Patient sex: F
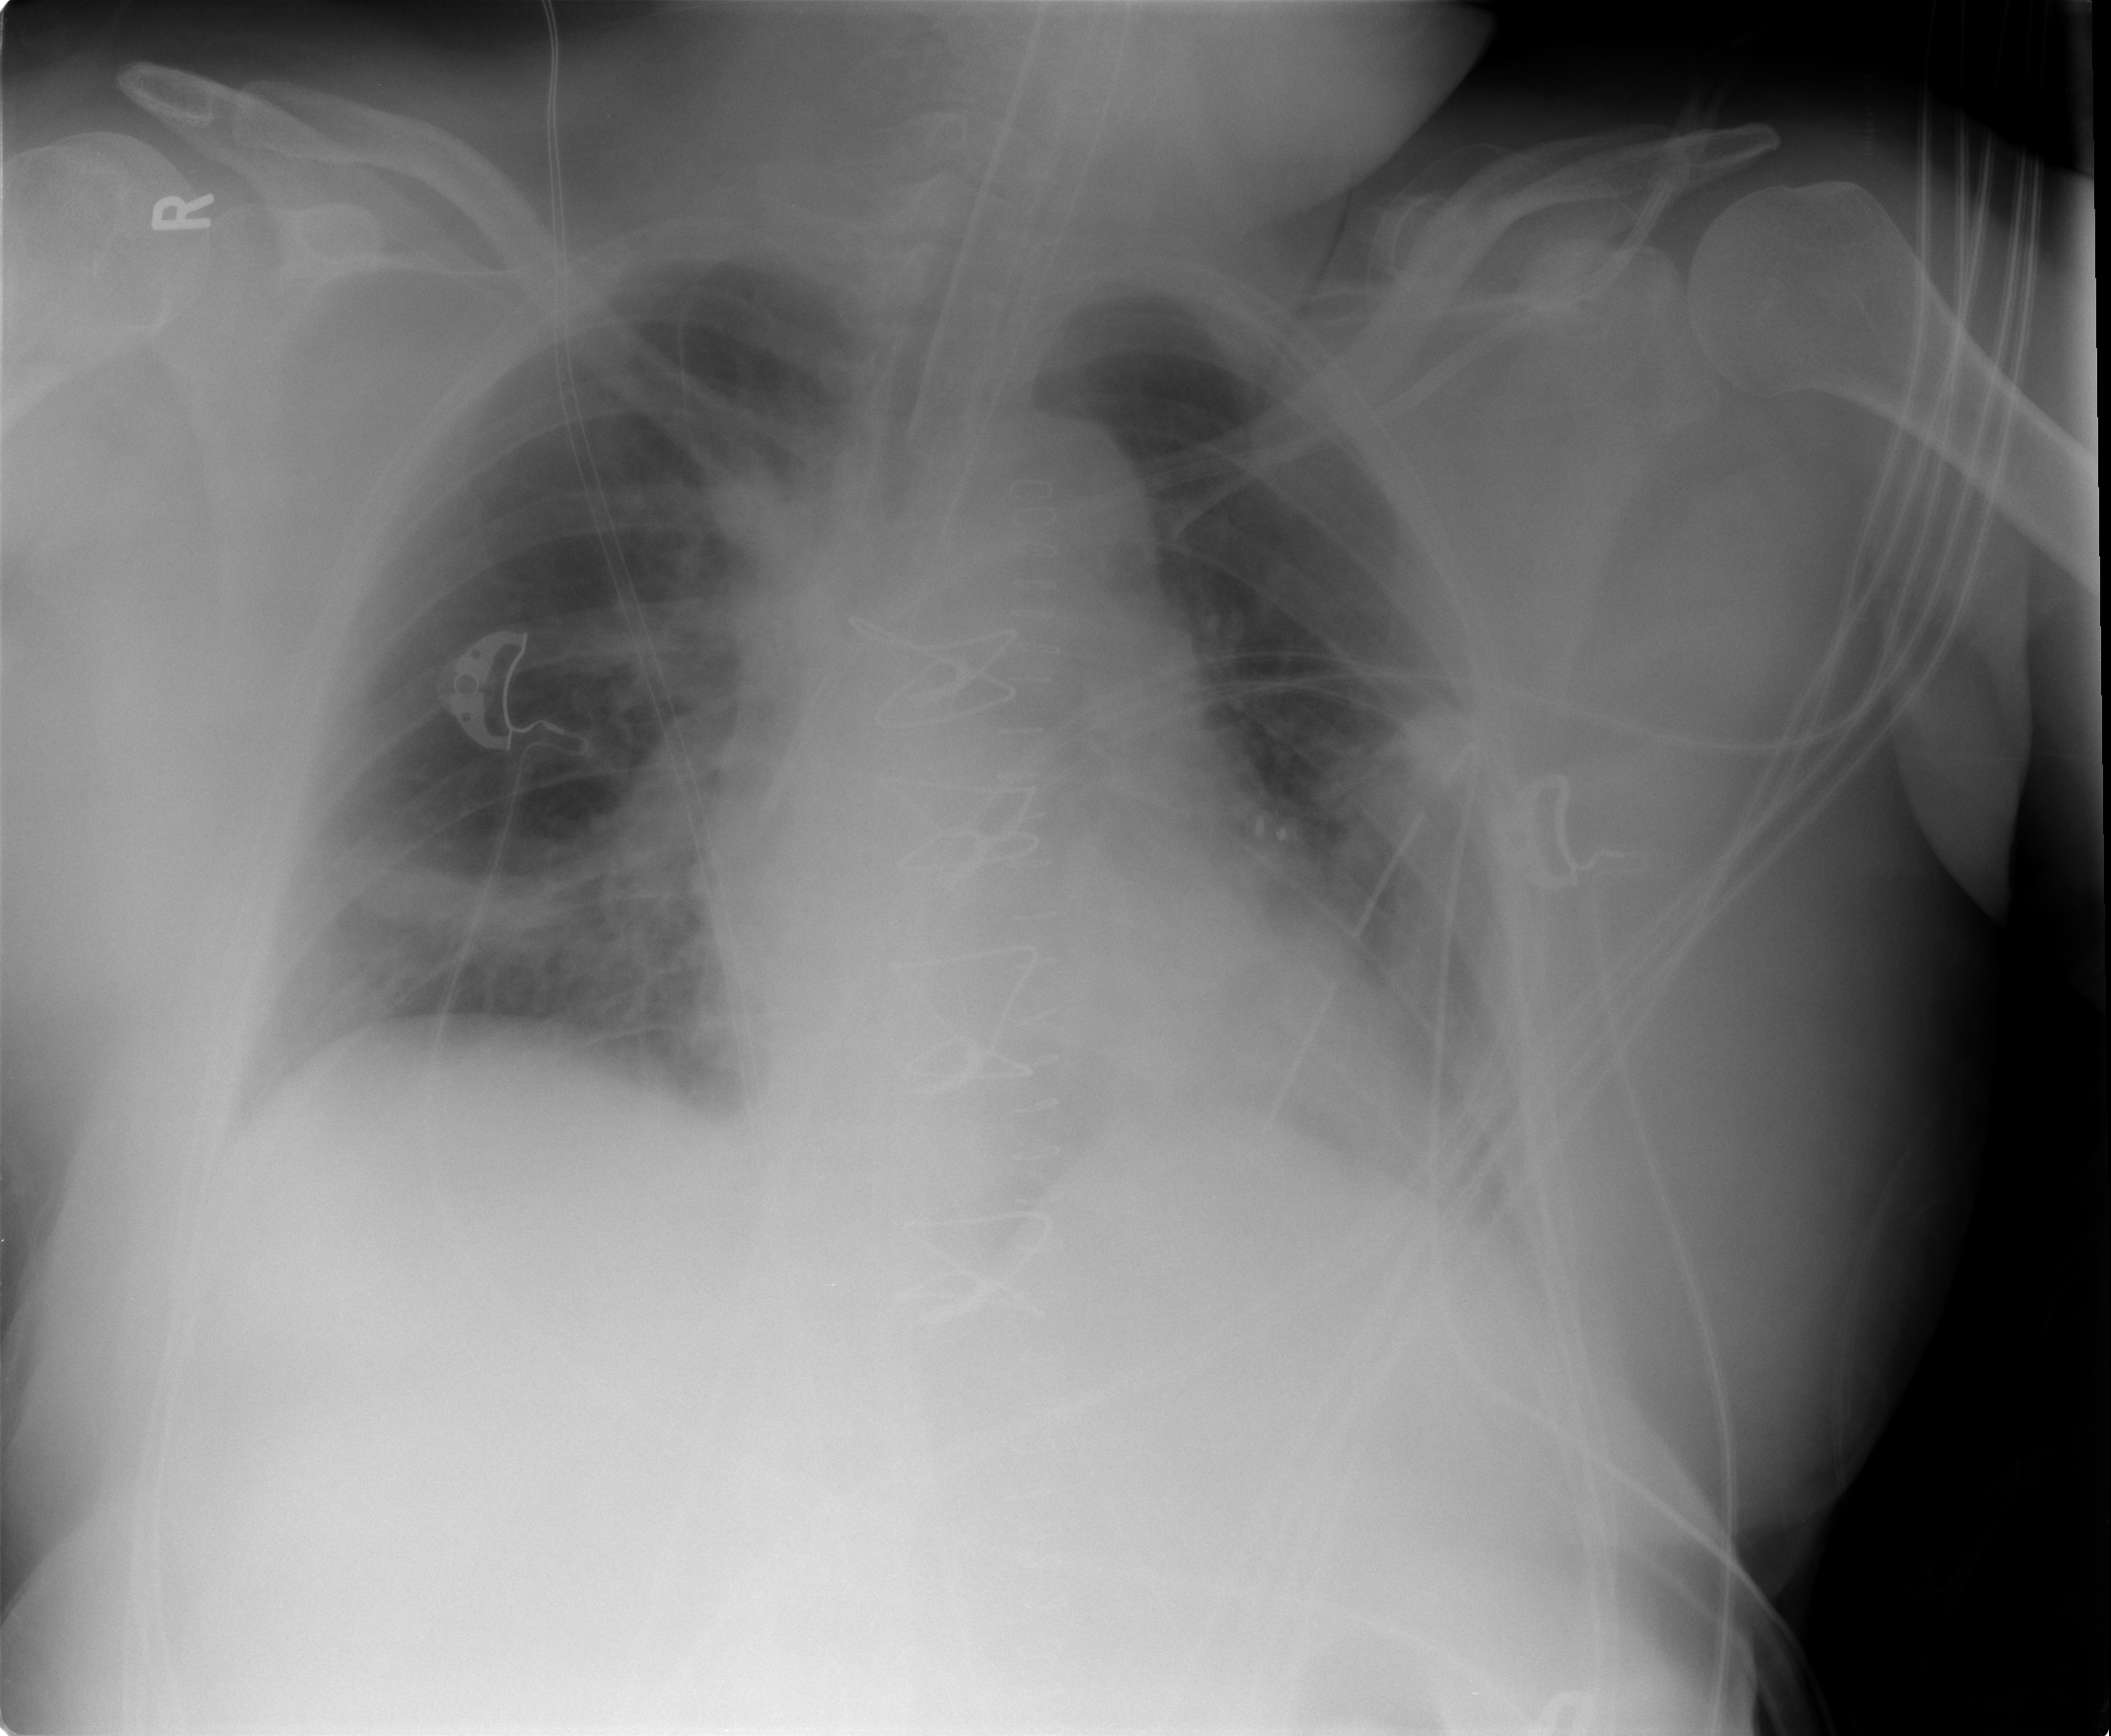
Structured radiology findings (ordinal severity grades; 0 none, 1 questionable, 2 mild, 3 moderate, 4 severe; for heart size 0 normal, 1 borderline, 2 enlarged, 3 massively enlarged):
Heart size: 1
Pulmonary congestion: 2
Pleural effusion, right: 0
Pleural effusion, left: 1
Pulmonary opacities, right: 1
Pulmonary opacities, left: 0
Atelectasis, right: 2
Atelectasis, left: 2